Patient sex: M
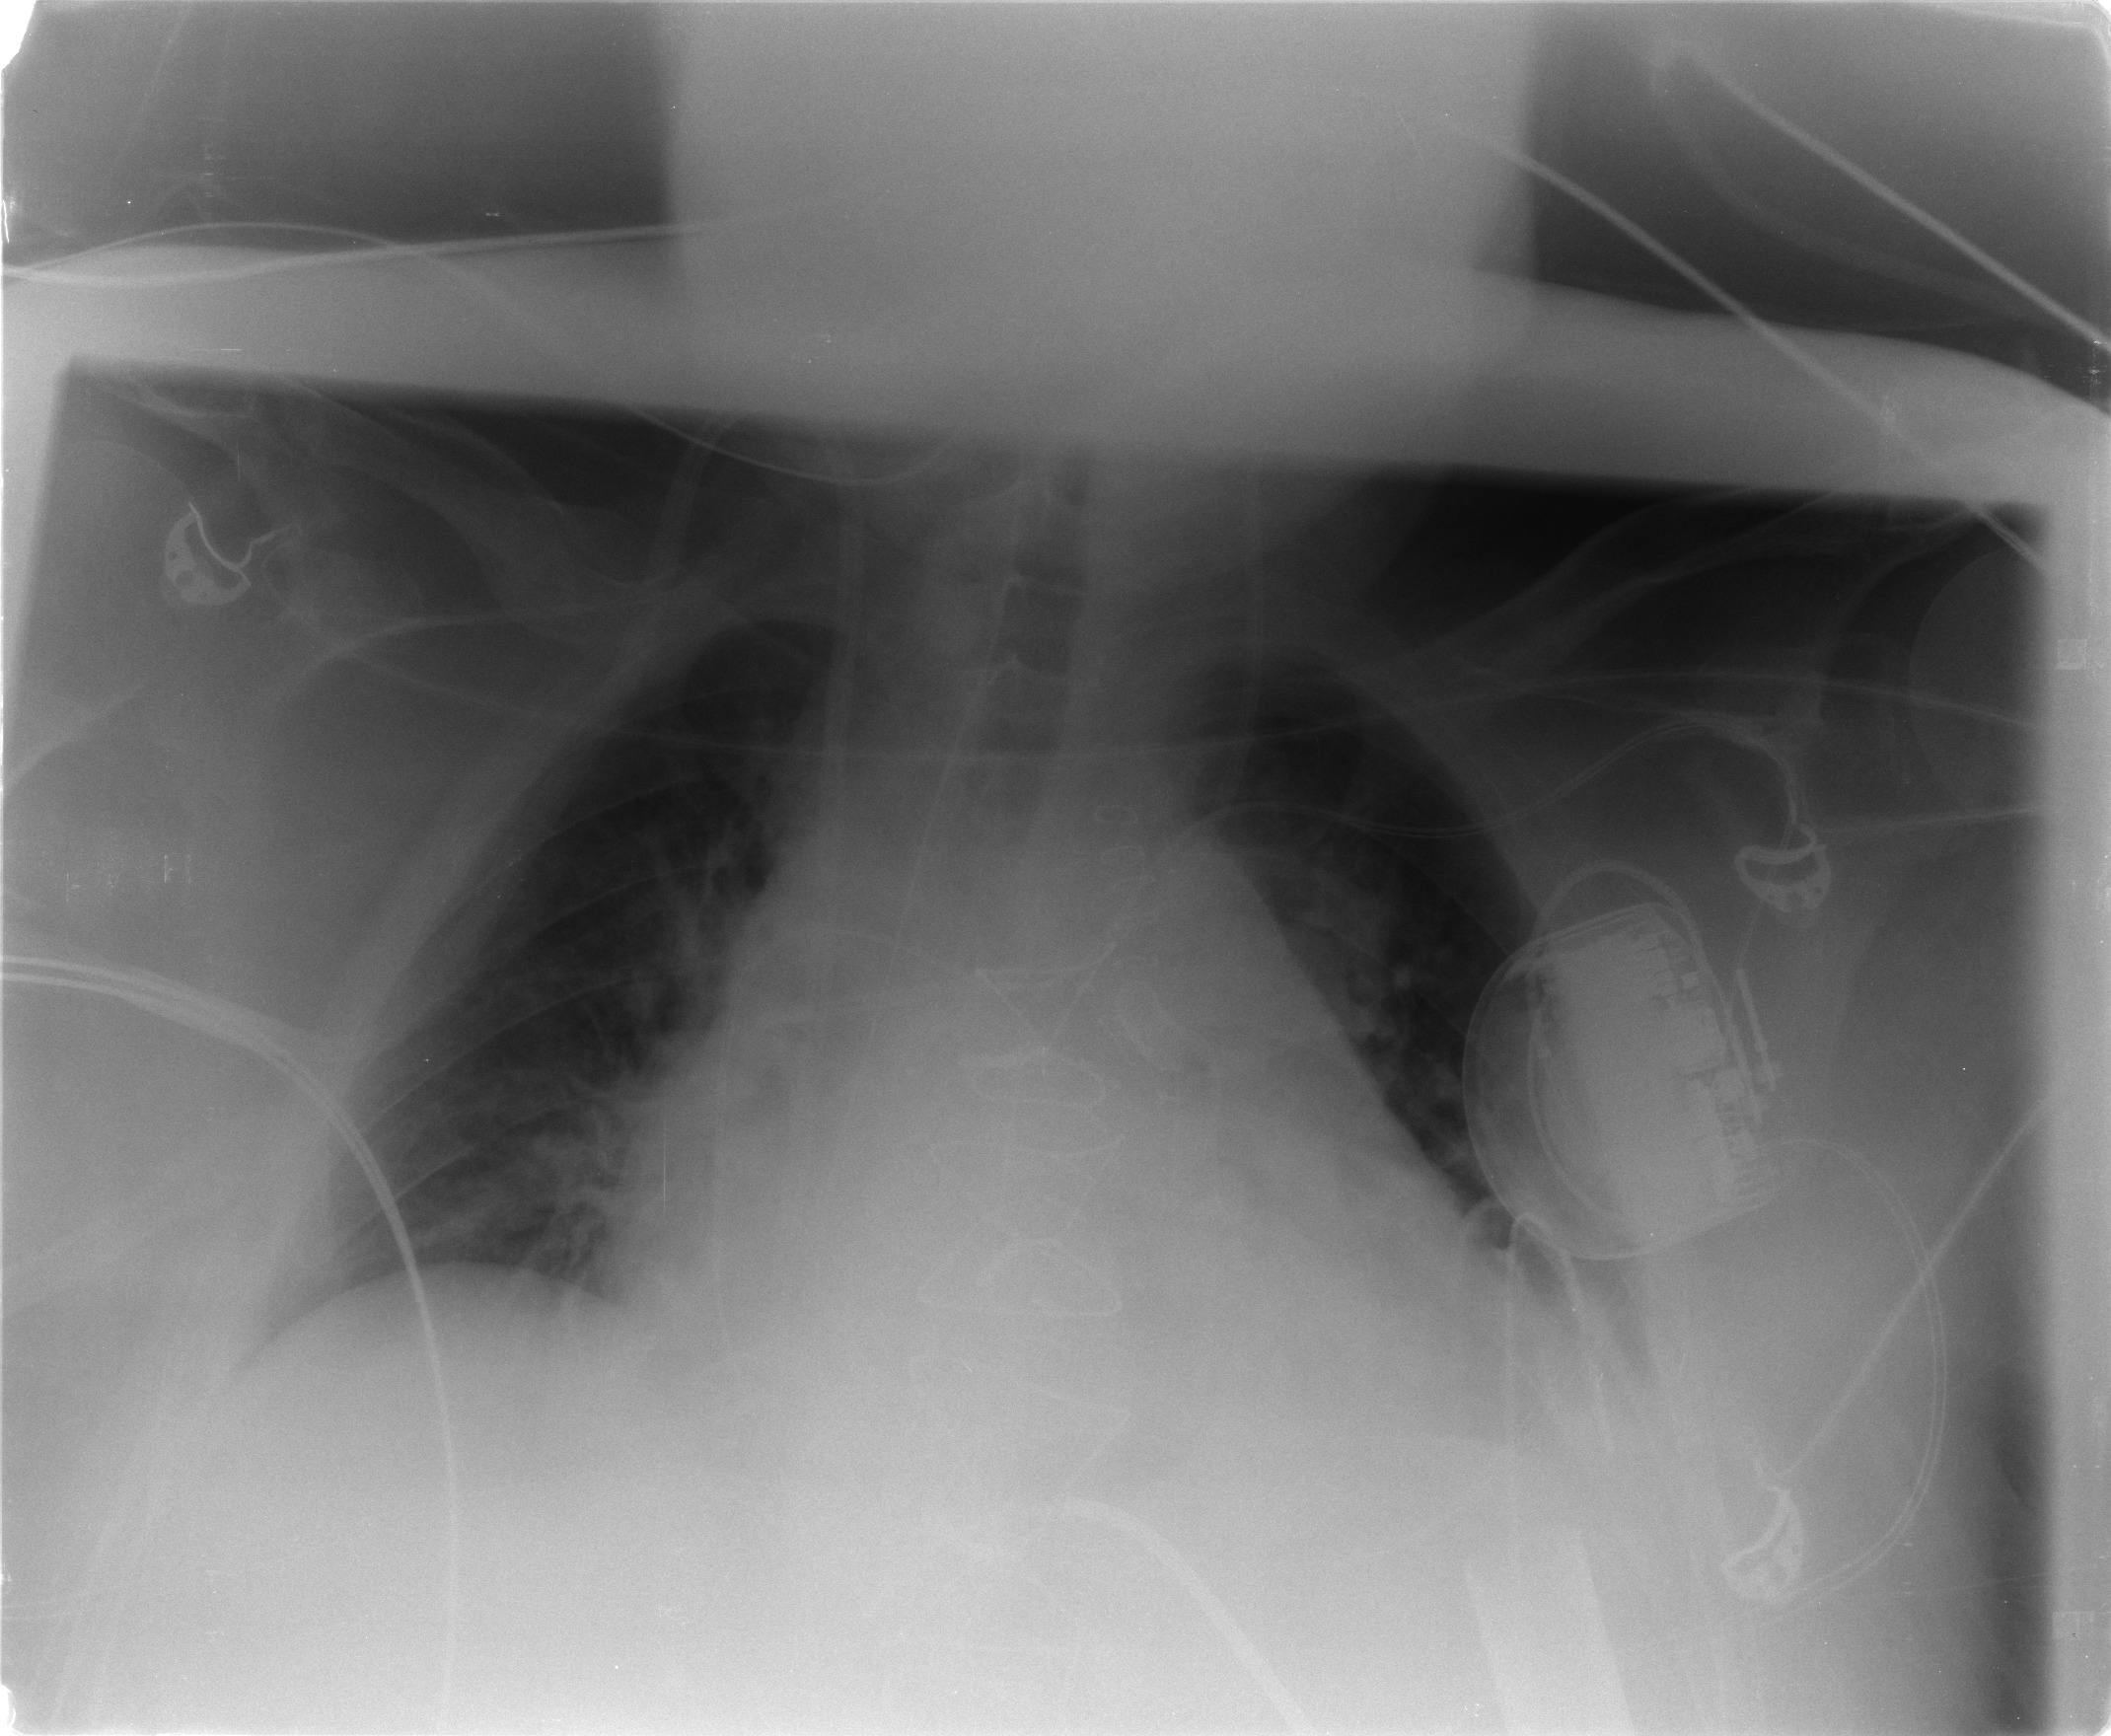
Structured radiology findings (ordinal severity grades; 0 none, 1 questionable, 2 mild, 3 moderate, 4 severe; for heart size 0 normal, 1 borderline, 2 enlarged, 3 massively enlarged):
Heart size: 3
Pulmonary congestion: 0
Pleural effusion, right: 0
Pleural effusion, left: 1
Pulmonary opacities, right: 0
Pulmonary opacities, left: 0
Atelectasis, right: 0
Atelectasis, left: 2